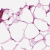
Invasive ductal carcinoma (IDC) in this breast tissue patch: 0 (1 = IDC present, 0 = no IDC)